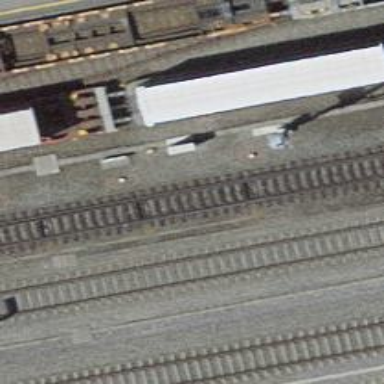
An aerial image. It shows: Railway switch.